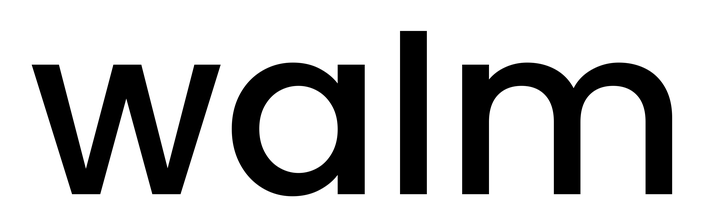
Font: Poppins-Medium